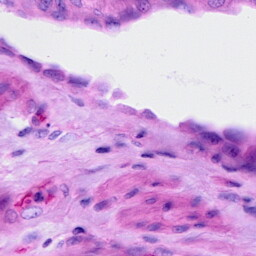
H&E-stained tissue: Ovarian